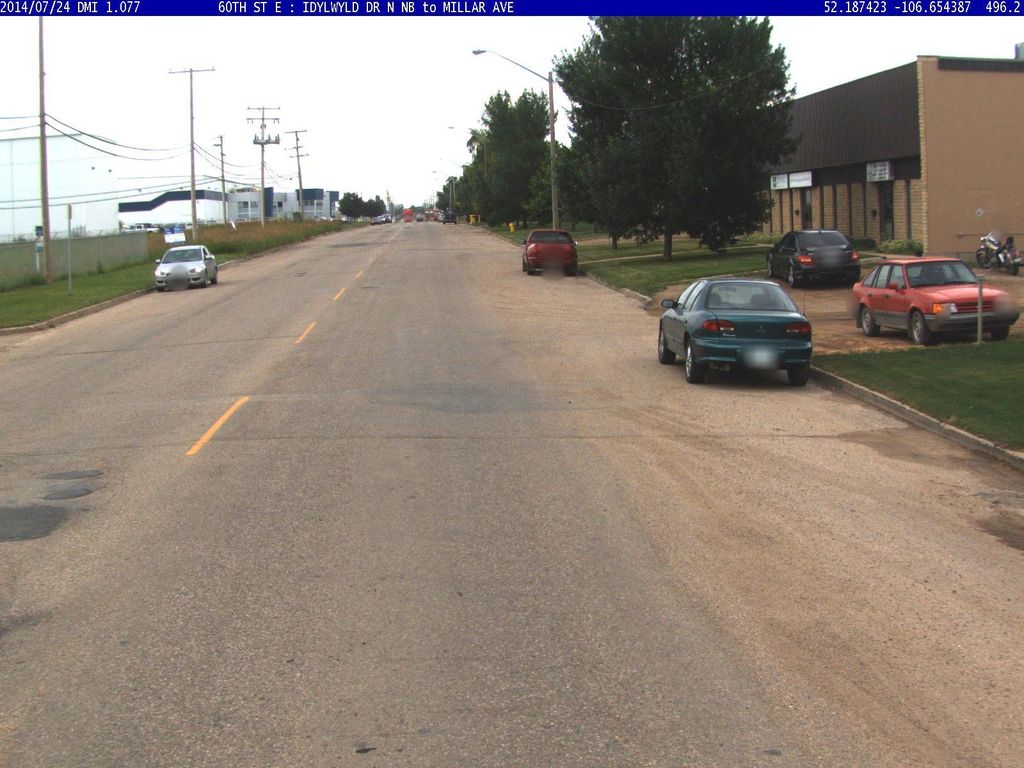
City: saskatoon